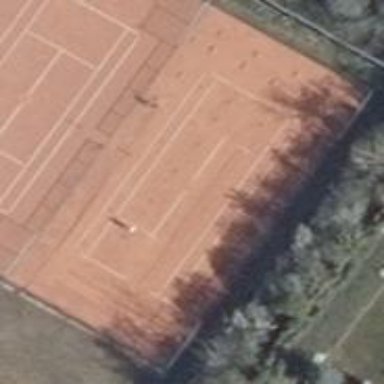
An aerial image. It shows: Tennis court in leisure pitch.